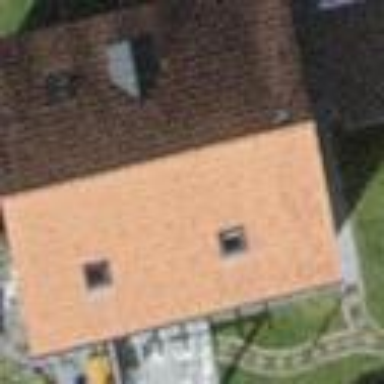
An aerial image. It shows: Detached building with gabled roof.